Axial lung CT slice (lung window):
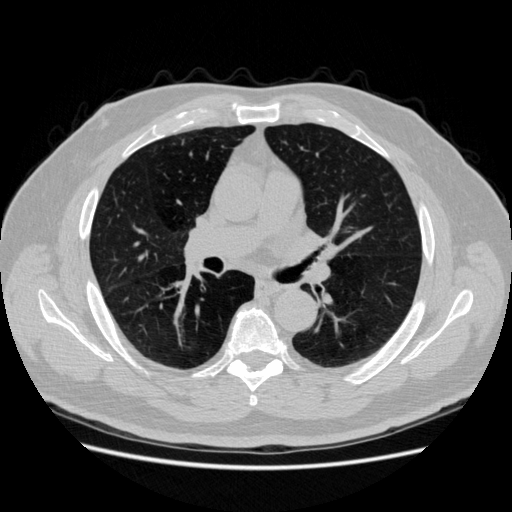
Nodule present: no